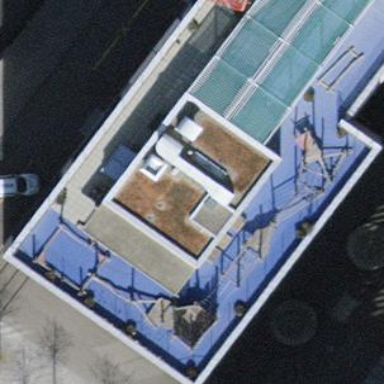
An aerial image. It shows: Office building.